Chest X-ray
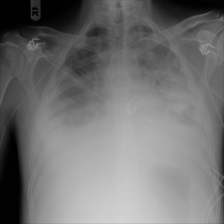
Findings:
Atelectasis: negative
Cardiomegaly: negative
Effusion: negative
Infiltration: positive
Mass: negative
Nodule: negative
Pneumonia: negative
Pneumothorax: negative
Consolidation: negative
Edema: negative
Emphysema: negative
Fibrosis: negative
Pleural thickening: negative
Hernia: negative